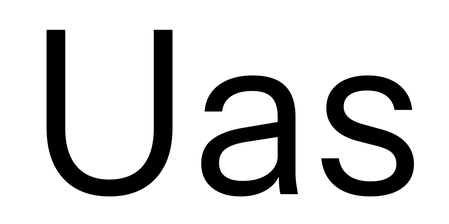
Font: InstrumentSans_Regular